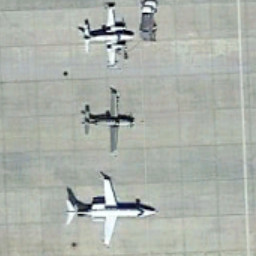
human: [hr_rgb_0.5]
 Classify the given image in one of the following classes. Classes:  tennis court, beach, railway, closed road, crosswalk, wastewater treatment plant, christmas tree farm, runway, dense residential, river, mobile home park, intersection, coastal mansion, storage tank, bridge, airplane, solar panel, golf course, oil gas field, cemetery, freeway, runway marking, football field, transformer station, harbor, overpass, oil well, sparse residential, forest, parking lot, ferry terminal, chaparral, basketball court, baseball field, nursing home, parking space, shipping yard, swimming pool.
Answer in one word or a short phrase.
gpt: airplane